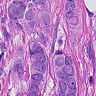
Metastatic tissue present: yes